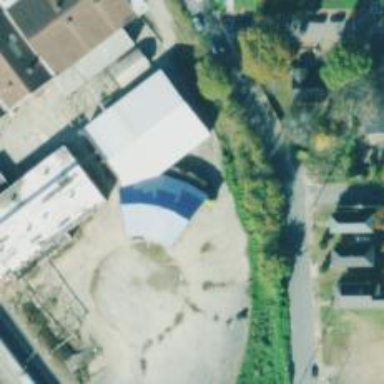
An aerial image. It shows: Abandoned railway yard with roundhouse still standing.